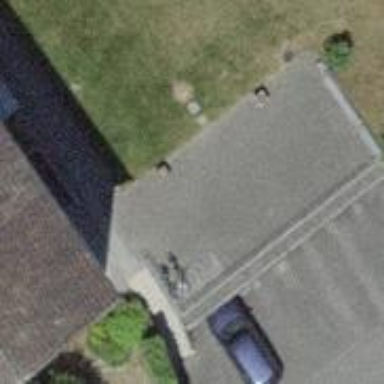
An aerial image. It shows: Group of garages.